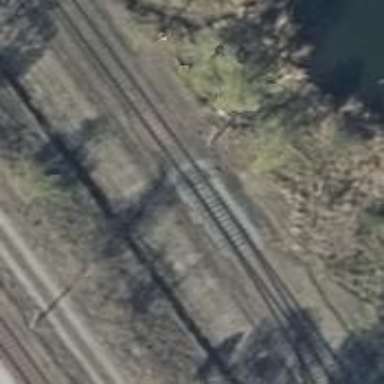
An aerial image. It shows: Railway switch.